Question: I have an app that authenticates a user through the following call:
'''
https://angel.co/api/oauth/authorize?
client_id=...&
state=...&
response_type=code
'''
I have setup the following code to authenticate and then grab the code for the AccessToken:
'''
mLoginButton.setOnClickListener(new View.OnClickListener() {
@Override
public void onClick(View v) {
Intent intent = new Intent(
Intent.ACTION_VIEW,
Uri.parse("https://angel.co/api/oauth/authorize?"
+ "client_id=" + clientId + "&"
+ "response_type=" + RESPONSE_TYPE)
);
intent.addFlags(Intent.FLAG_ACTIVITY_NEW_TASK | Intent.FLAG_ACTIVITY_CLEAR_TOP);
startActivity(intent);
}
});
'''
This is my manifest:
'''
<activity android:name=".ui.UserLoginActivity"
android:label="@string/app_name"
android:launchMode="singleTask"
android:exported="true"
android:screenOrientation="portrait">
<intent-filter>
<action android:name="android.intent.action.VIEW" />
<category android:name="android.intent.category.DEFAULT" />
<category android:name="android.intent.category.BROWSABLE" />
<data
android:host="myapp"
android:scheme="dezign.scheme" />
</intent-filter>
</activity>
'''
It launches to Chrome browser fine from the app when I click the 'mLoginButton' however when it is done and hits the 'redirectUri' it shows the following error and does go back to the app:

What am I doing wrong here? So far I haven't found an acceptable answer on SO.
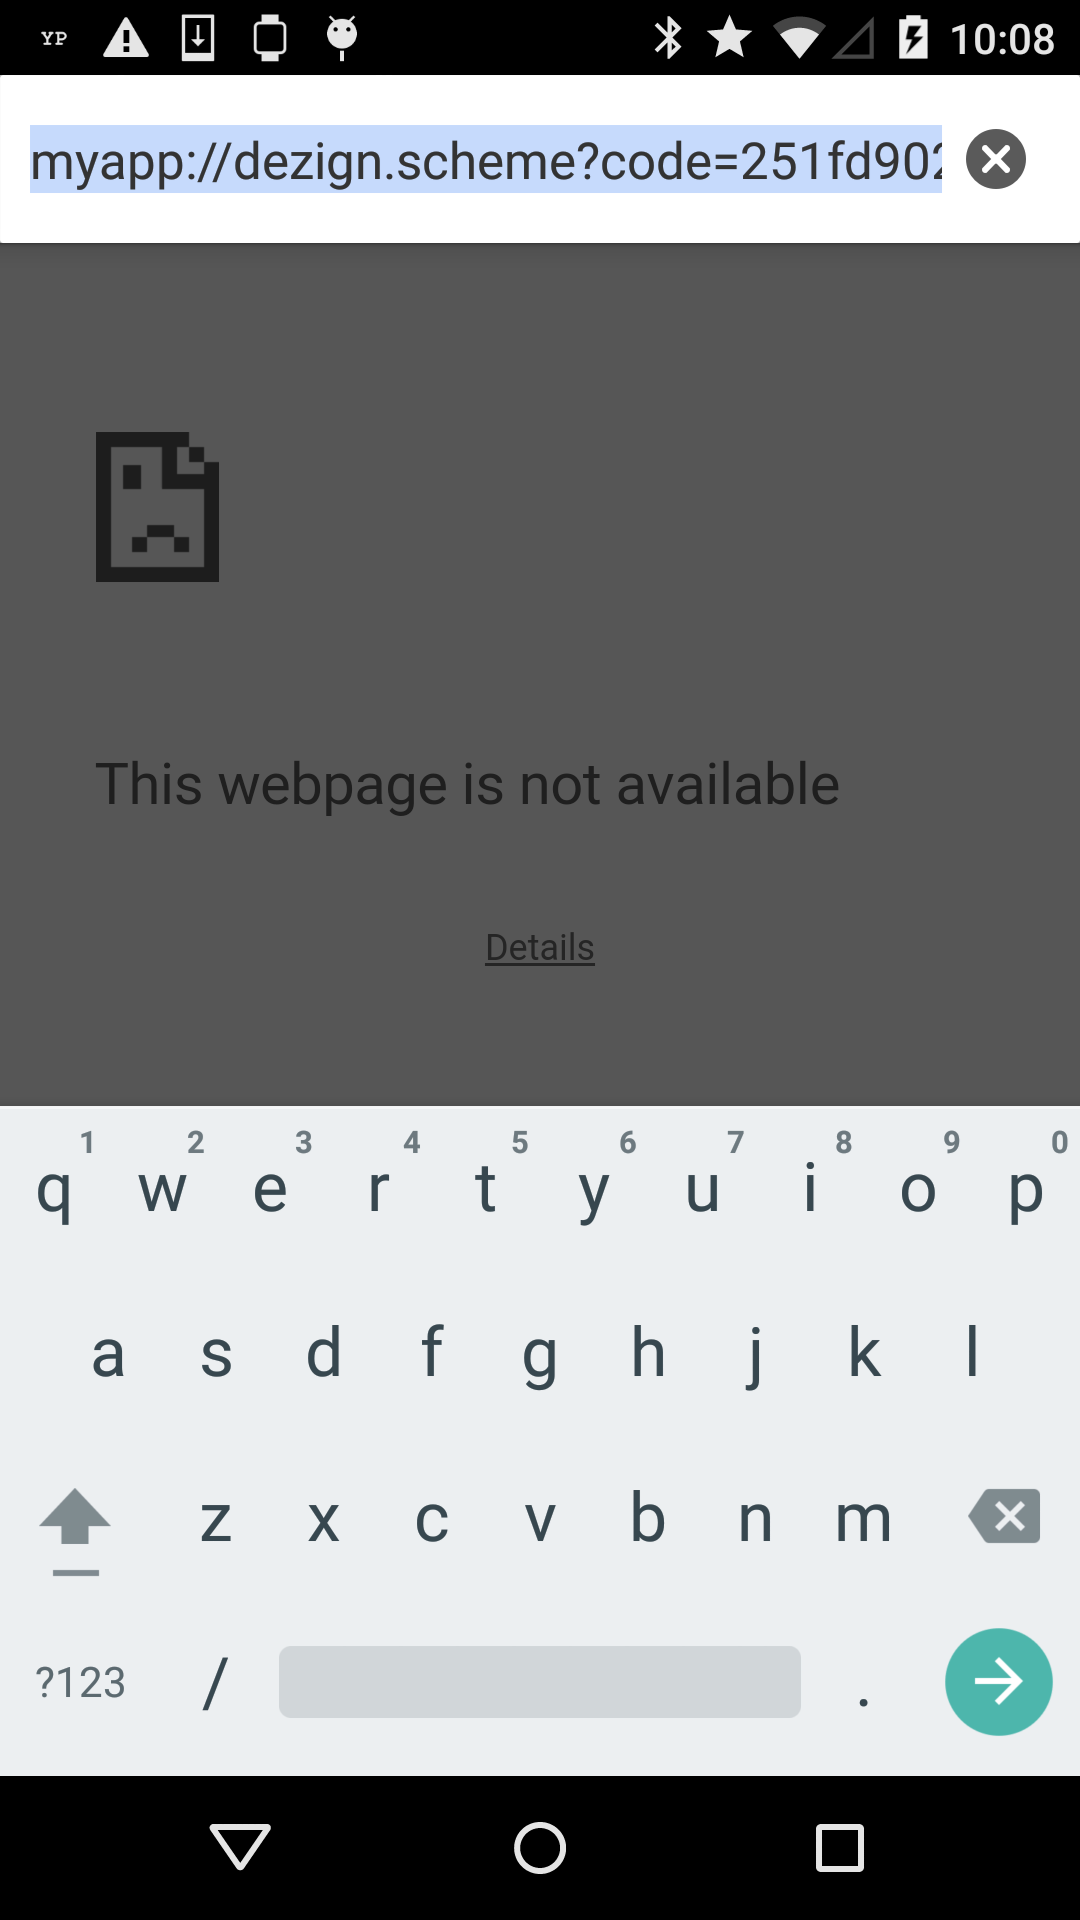
Answer: It works now!
I had the scheme and host wrong, for more documentation on this please check out the following link here:
<URL>
My host and scheme were backwards, it should look like this:

For my app specifically it should be:
'''
android:scheme="myapp"
android:host="dezign.scheme"
'''